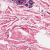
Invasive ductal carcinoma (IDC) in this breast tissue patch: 0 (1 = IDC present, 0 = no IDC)